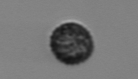
Label: Pseudochattonella_farcimen